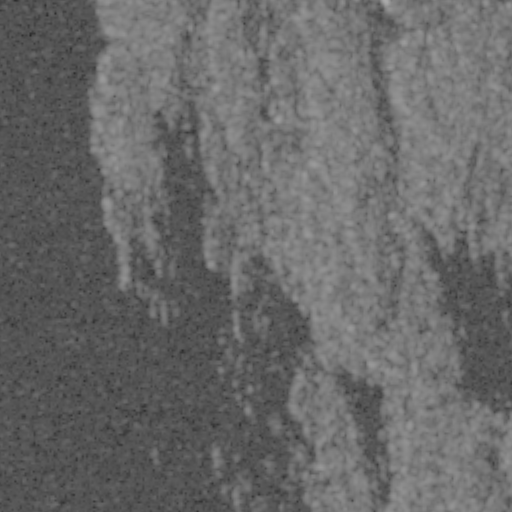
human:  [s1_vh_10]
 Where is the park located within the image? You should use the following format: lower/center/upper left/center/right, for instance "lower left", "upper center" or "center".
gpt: The park is located in the upper of the image.
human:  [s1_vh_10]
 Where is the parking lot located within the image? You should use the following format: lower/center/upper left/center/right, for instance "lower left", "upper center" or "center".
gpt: The parking lot is located in the upper right of the image.
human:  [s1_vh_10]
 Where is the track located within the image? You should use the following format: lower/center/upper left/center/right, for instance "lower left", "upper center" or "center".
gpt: There is no track in the image.

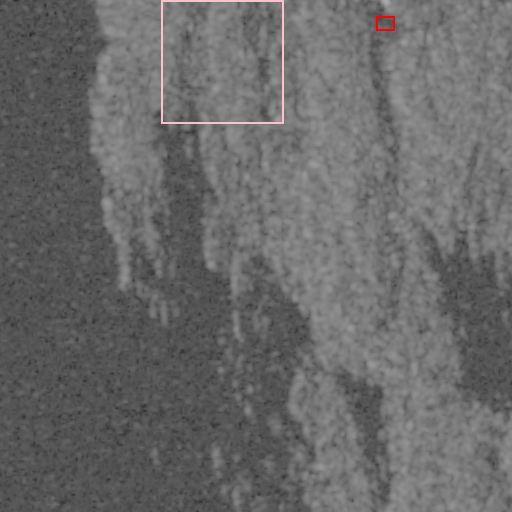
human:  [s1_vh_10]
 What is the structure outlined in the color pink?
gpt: The structure outlined in pink is a park.
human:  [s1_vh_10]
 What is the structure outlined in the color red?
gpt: The structure outlined in red is a parking lot.
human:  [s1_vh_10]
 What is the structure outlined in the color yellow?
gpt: There is no yellow outline.